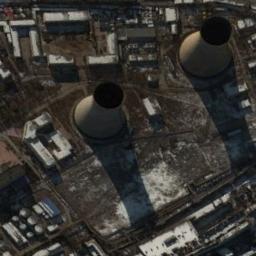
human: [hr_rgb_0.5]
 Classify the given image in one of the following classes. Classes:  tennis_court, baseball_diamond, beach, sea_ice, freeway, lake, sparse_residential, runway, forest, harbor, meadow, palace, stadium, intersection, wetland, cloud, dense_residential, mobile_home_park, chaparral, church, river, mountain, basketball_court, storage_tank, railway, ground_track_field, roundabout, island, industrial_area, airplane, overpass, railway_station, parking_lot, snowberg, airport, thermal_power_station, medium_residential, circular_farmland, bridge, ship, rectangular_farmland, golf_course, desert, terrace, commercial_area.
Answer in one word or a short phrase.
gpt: thermal_power_station